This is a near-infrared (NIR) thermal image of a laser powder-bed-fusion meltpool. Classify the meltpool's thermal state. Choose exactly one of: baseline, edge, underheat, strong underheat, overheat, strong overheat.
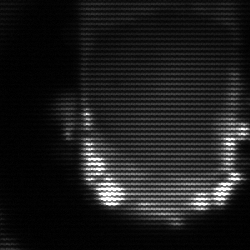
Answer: baseline